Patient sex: M
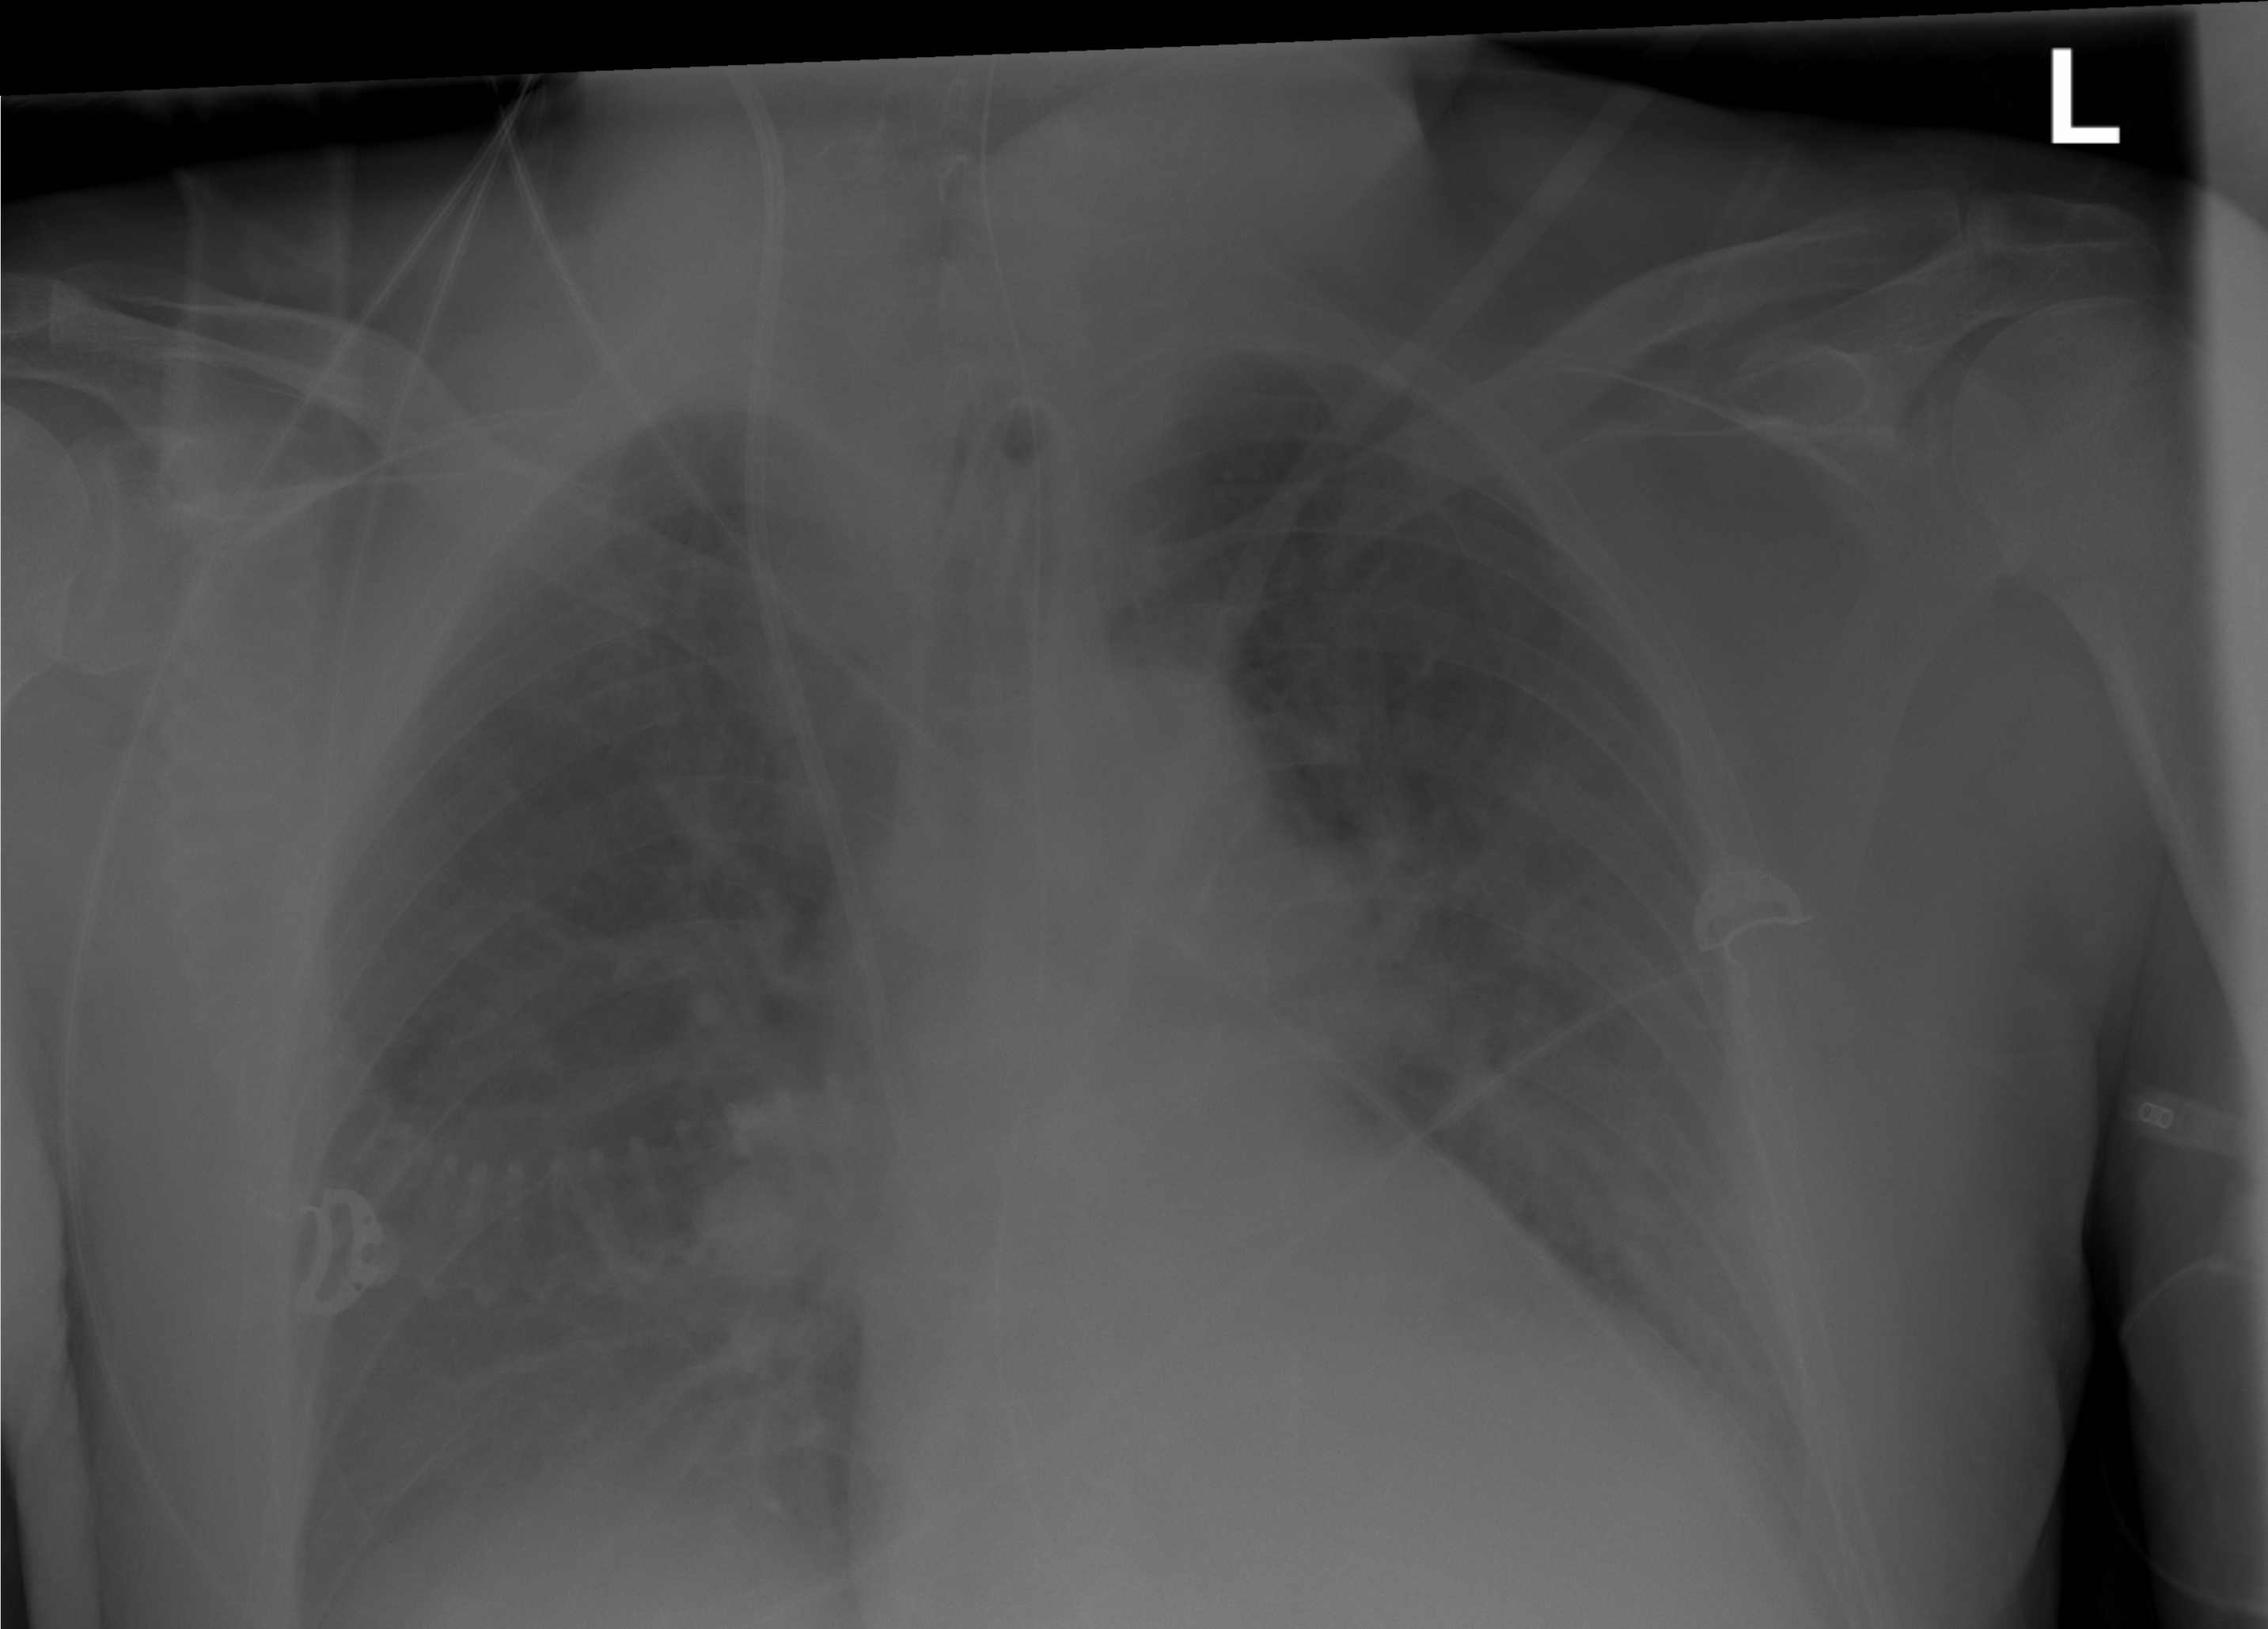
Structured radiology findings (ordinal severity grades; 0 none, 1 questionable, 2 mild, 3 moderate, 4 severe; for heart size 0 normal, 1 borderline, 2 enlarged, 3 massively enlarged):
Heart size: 2
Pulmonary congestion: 2
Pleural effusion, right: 2
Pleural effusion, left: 1
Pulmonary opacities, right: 0
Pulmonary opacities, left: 0
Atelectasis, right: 2
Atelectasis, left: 2